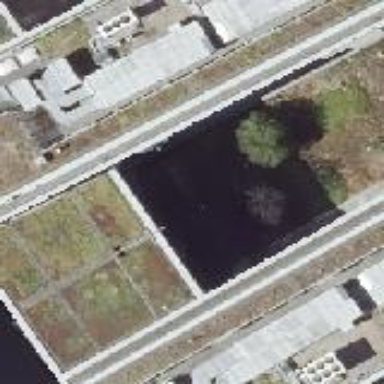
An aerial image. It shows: Building part with flat roof.